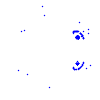
Particle: pion